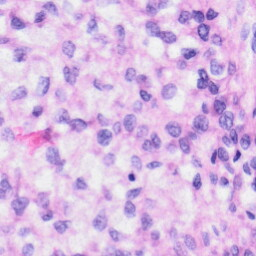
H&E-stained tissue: Liver